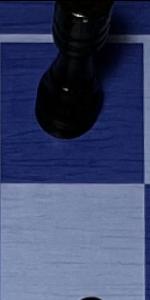
Label: Empty